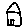
Label: house